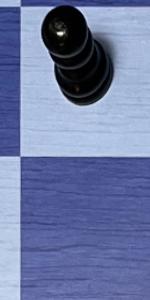
Label: Empty